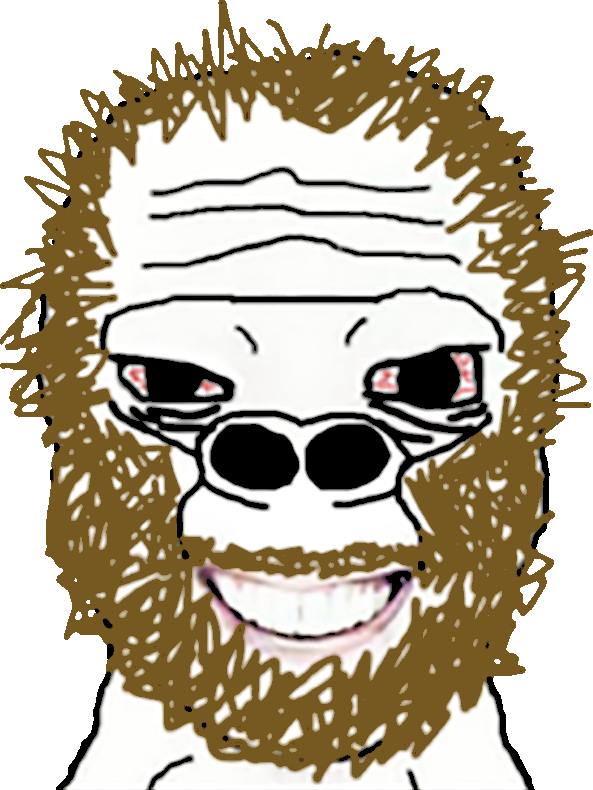
Label: 5_Coomer